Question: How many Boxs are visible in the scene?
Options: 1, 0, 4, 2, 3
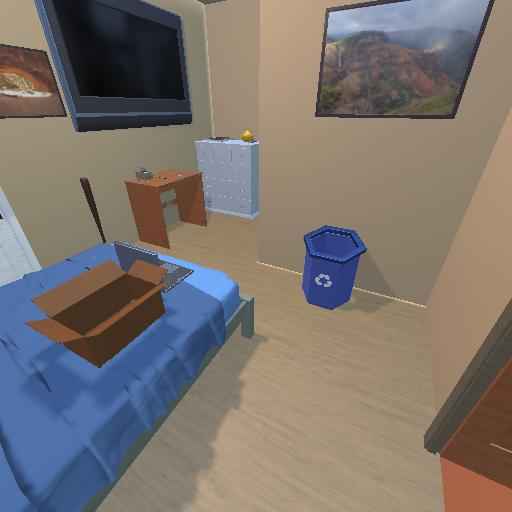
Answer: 1